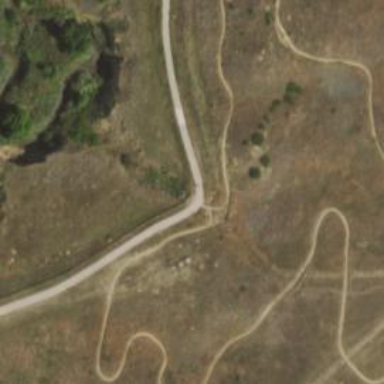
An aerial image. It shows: Cycling track for leisure land activities.